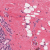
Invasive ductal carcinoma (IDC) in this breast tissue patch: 0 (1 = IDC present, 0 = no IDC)